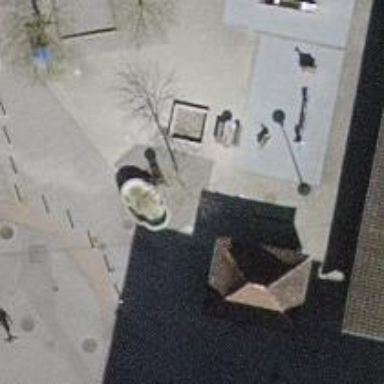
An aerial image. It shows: Beautiful fountain.